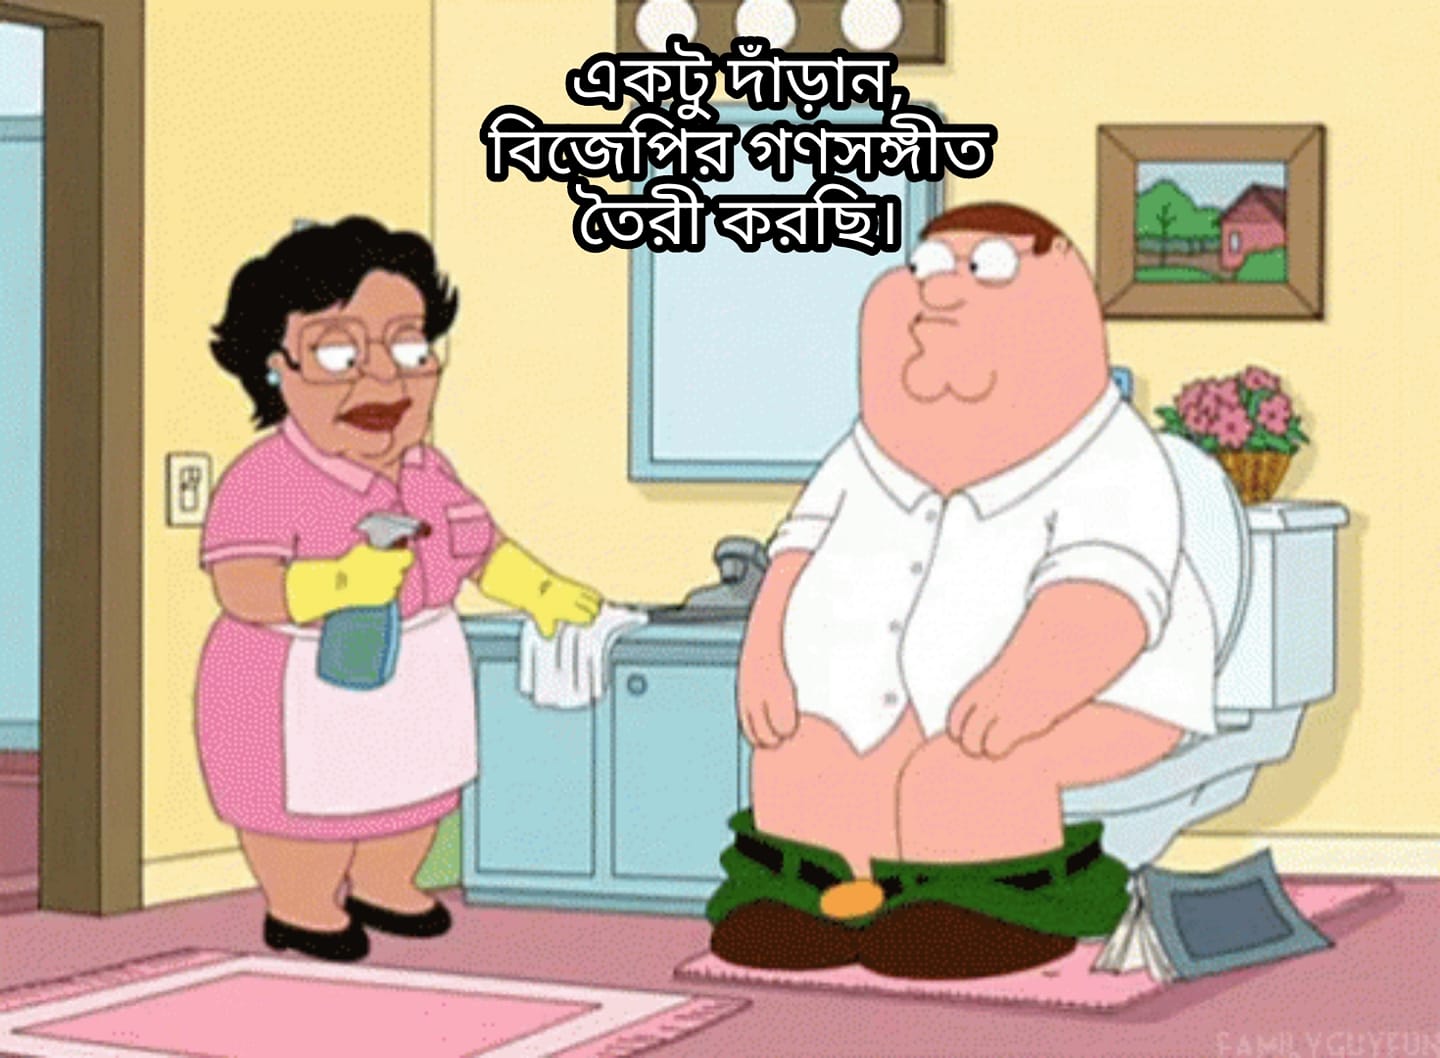
Text: একটু দাঁড়ান বিজেপির গণসঙ্গীত তৈরী করছি
Label: Hate
Hate category: Political
Targeted group: Organization